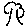
Label: tree